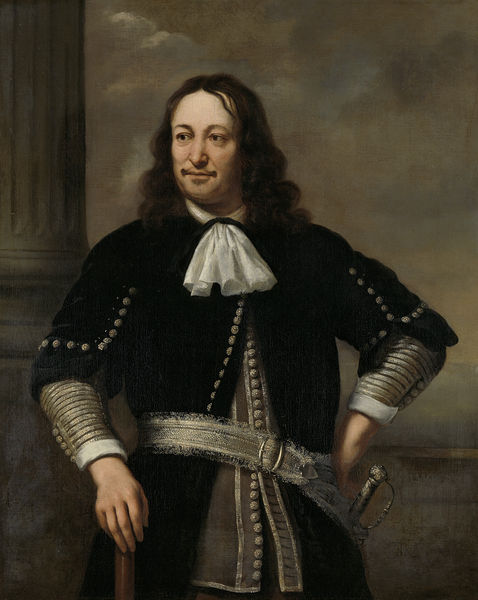
Titel: Portret van een zee-overste, waarschijnlijk vice-admiraal Aert van Nes (1626-1693)
Künstler: Ferdinand Bol
Standort: Amsterdam
Institution: Rijksmuseum
Schlagwörter: himmel, mann, säule, weiss, gürtel, bart, jacke, stehen, portrait, gold, haare, lehnen, angelehnt, gewölbe, uniform, waffe, manschetten, halbprofil, langhaarig